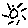
Label: sun